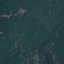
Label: Forest